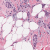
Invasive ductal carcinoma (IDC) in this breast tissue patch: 1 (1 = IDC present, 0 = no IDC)